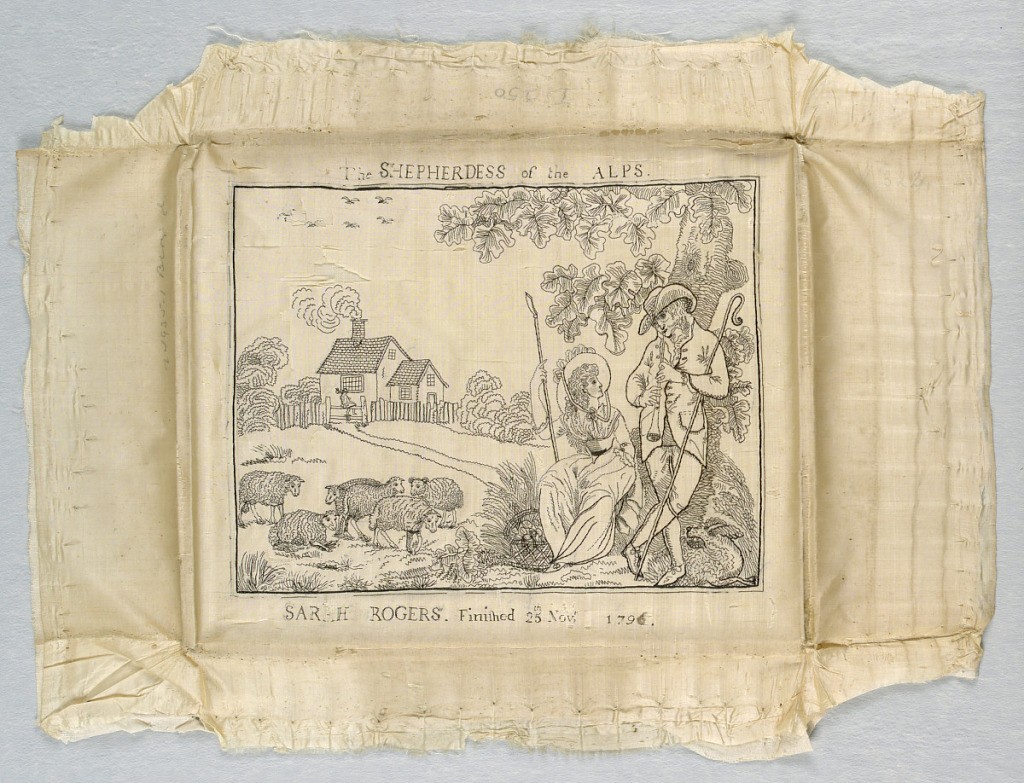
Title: The Shepherdess of the Alps
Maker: Sarah Rogers, English
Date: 1796
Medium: silk embroidery on silk Technique: back, split and stem stitches on plain weave
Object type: Embroidered picture
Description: Man and woman under a tree with sheep nearby and house in the distance. In black silk on white.